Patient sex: M
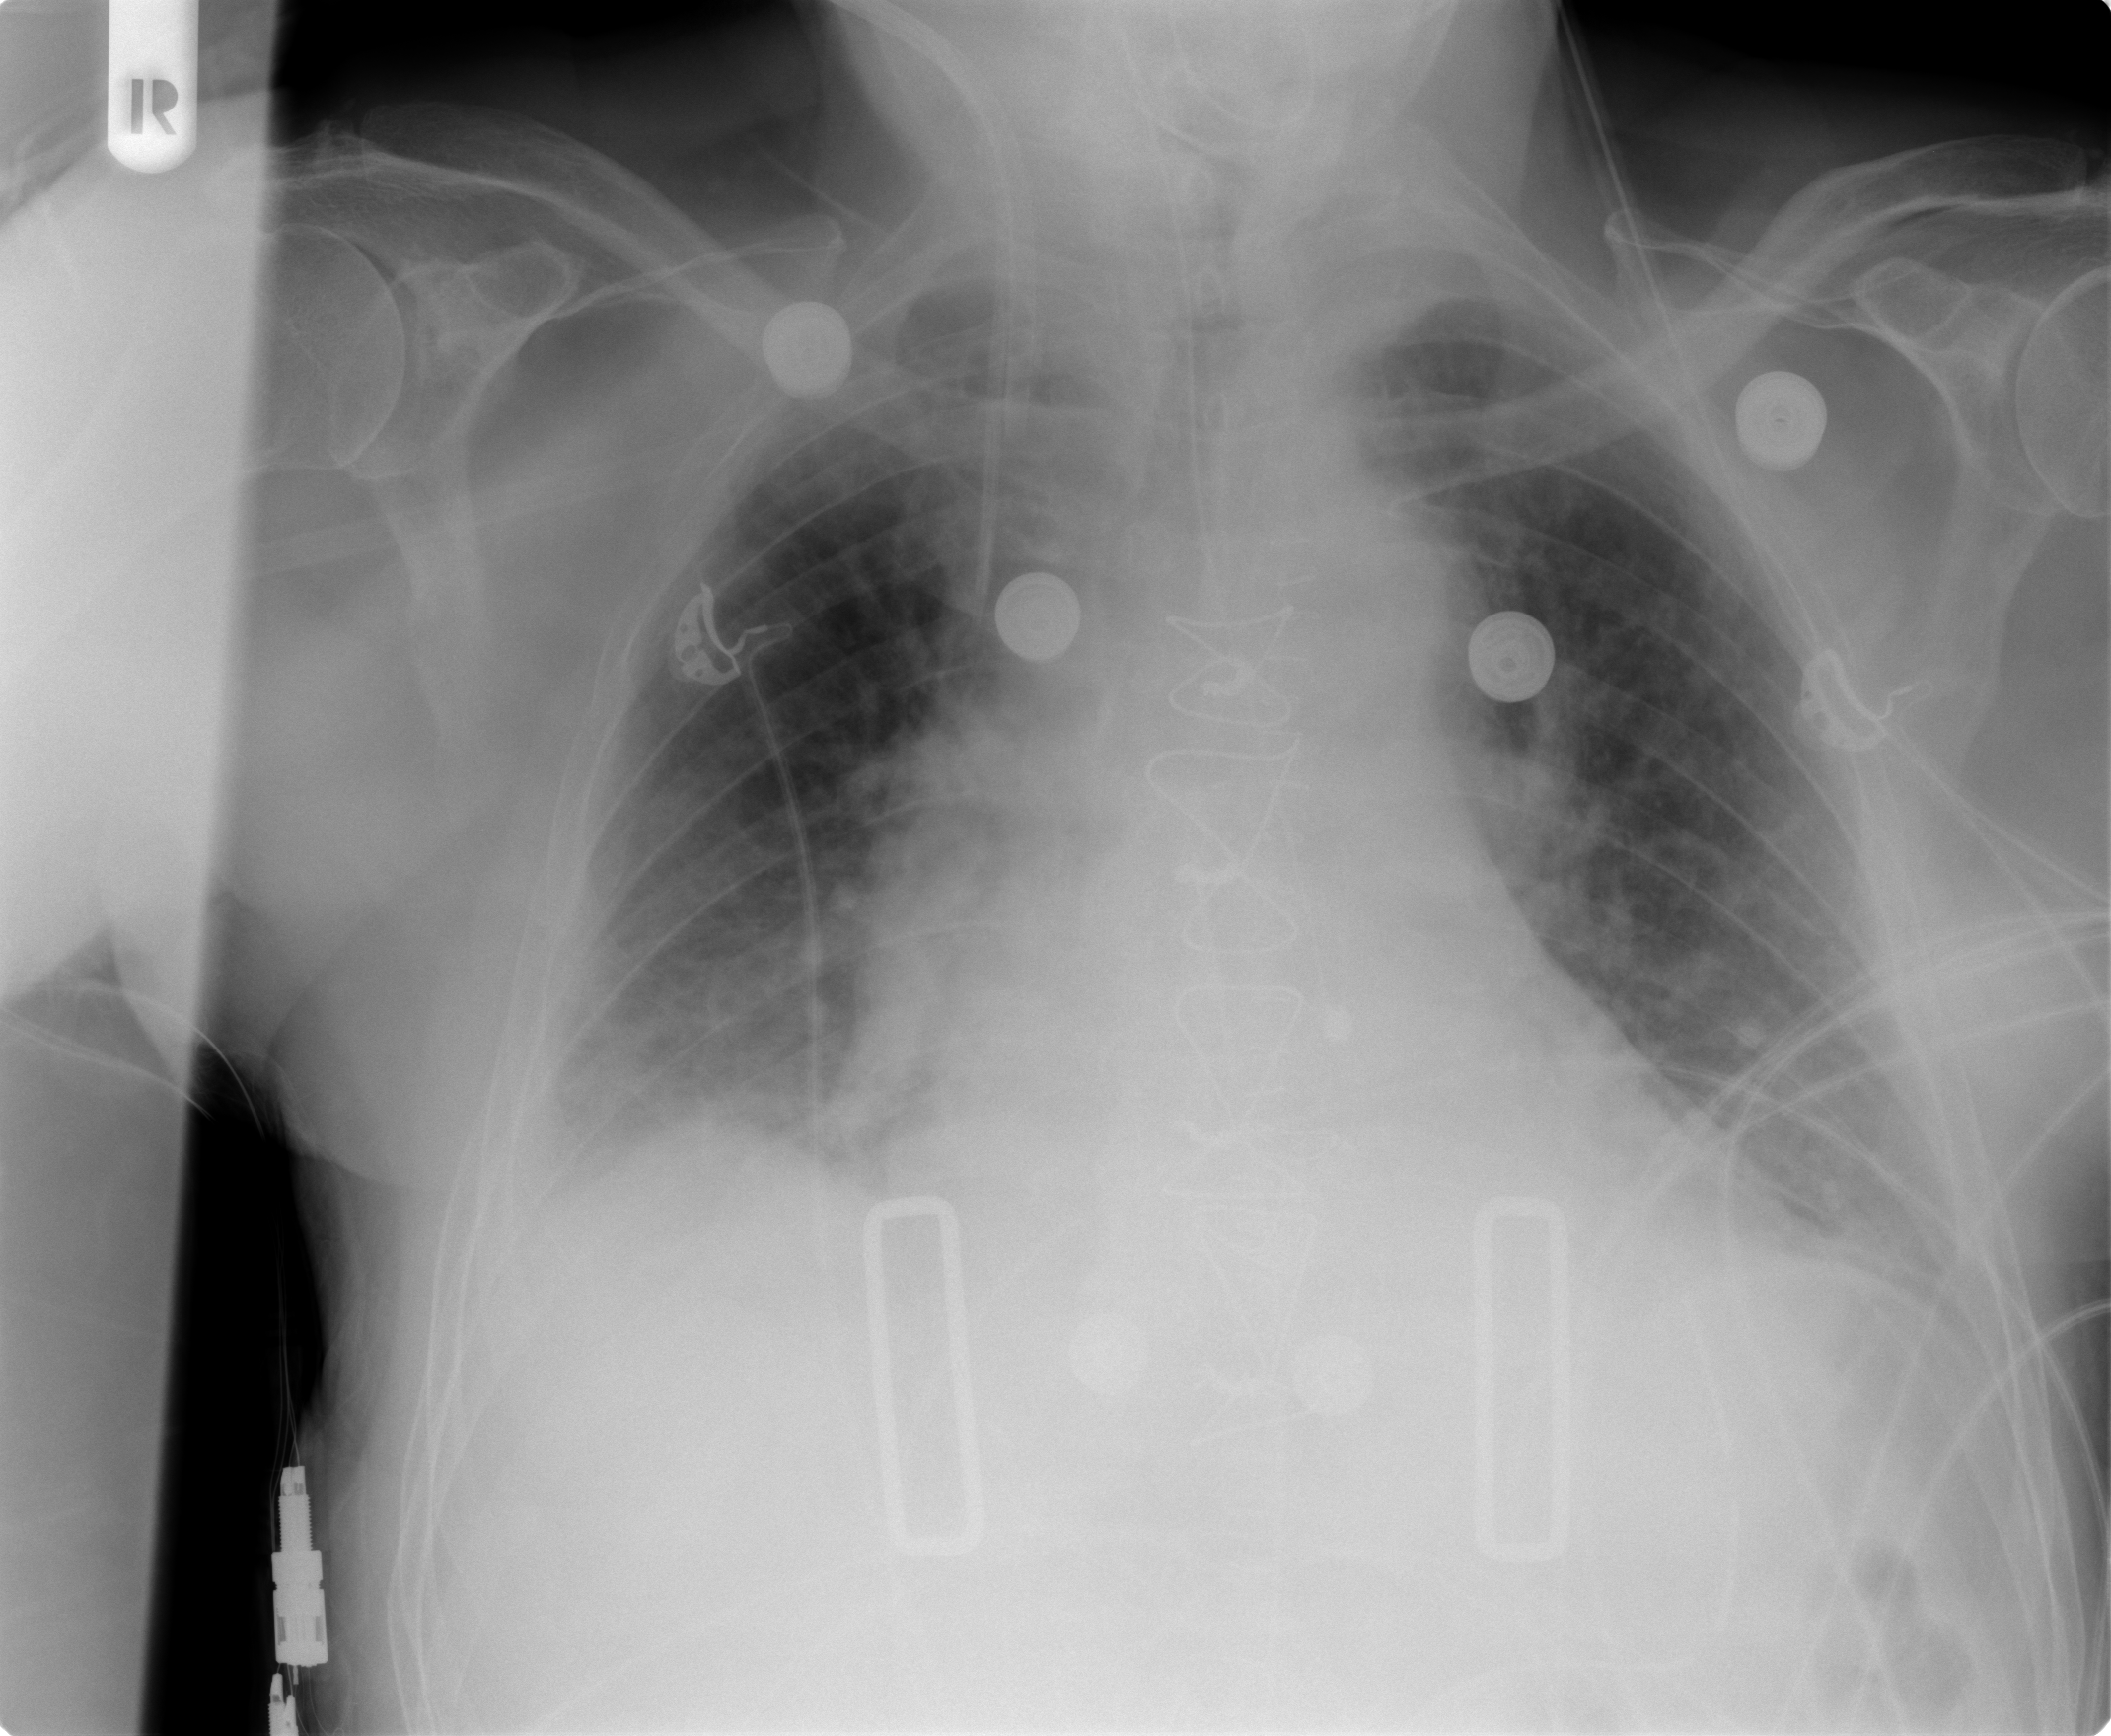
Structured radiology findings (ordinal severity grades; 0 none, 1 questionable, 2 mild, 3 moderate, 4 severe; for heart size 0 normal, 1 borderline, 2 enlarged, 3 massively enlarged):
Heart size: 1
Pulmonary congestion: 2
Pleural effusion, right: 2
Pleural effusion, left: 1
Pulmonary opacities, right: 1
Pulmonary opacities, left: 1
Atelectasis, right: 2
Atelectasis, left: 2